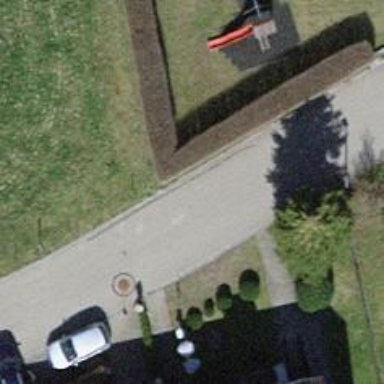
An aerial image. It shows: Hedge barrier.